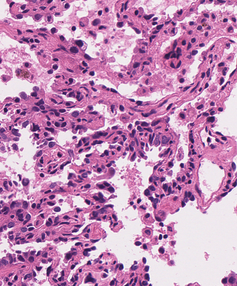
Tumor epithelial tissue: yes
Tumor-associated stroma tissue: yes
Normal tissue: no